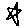
Label: star